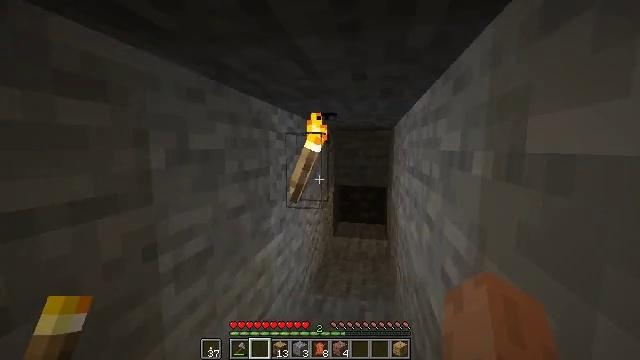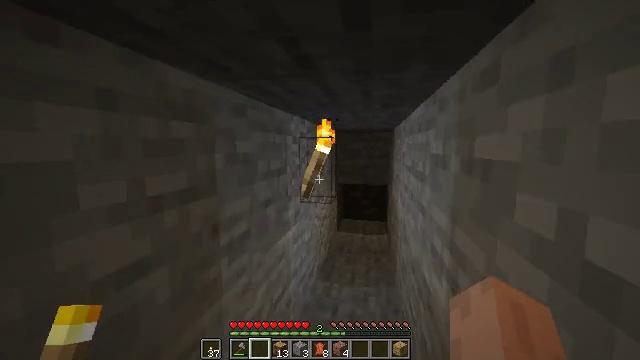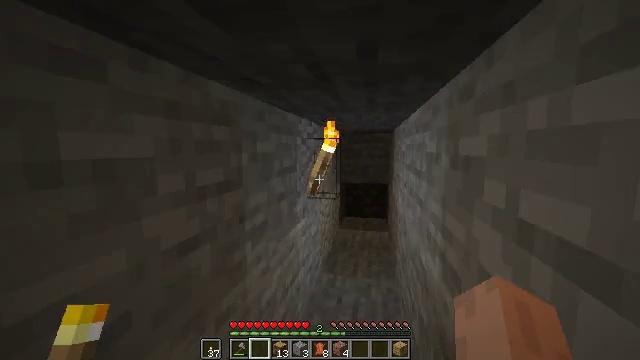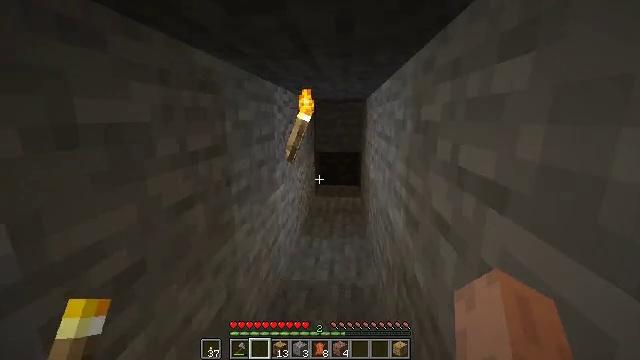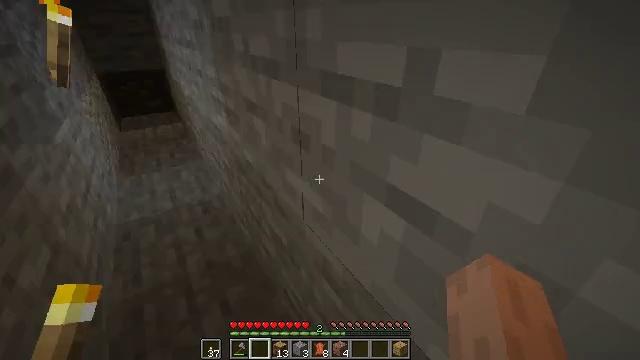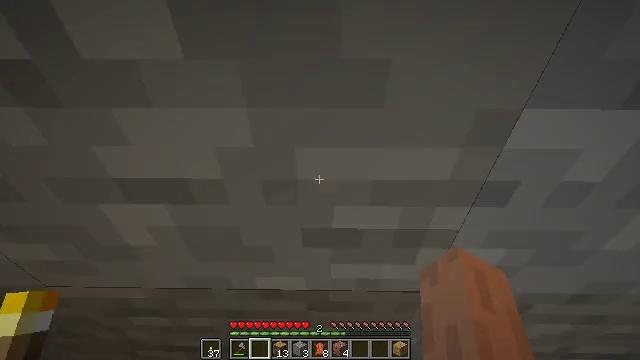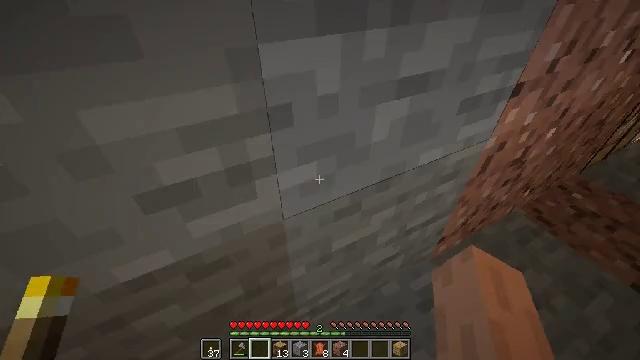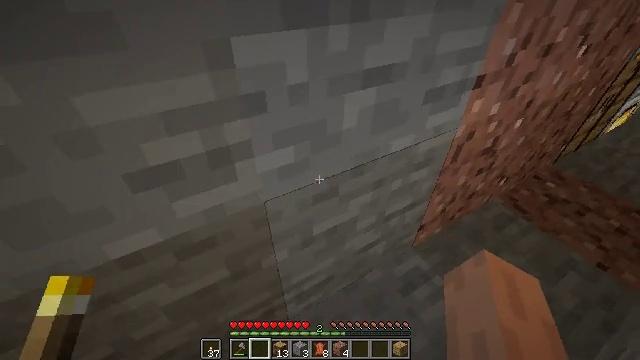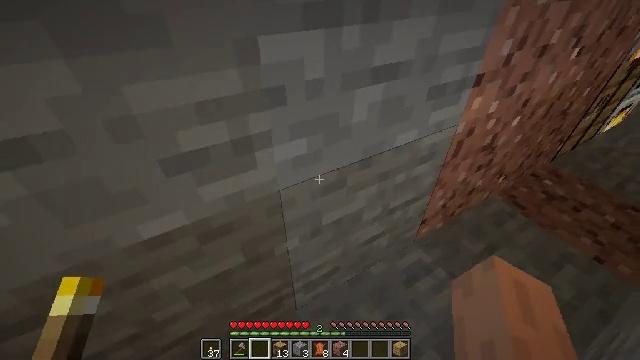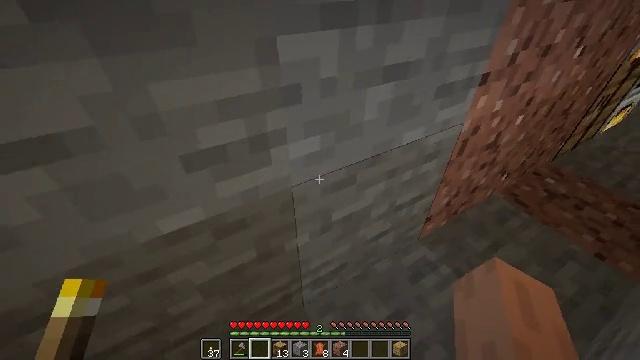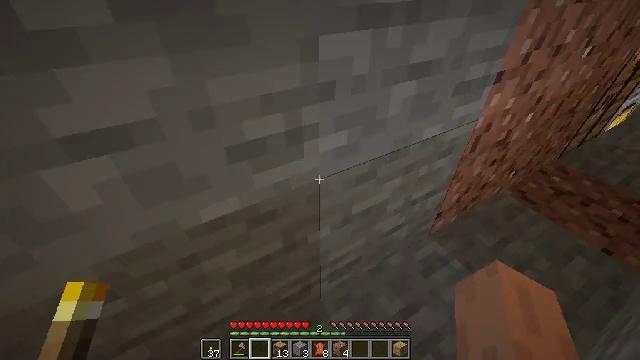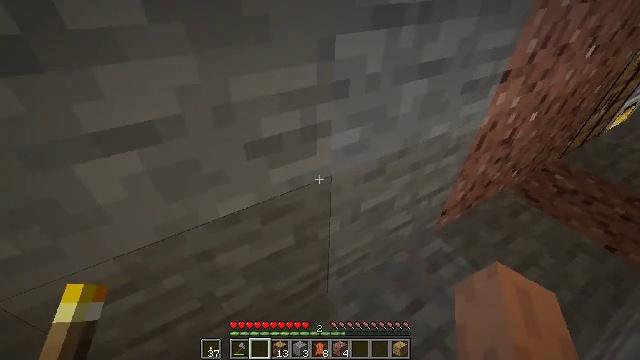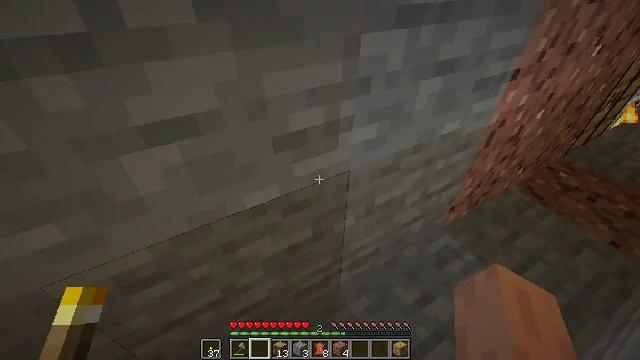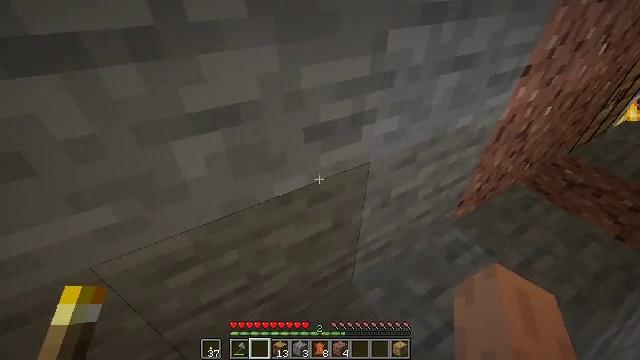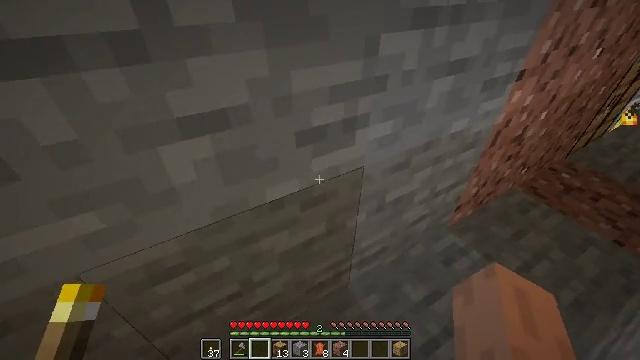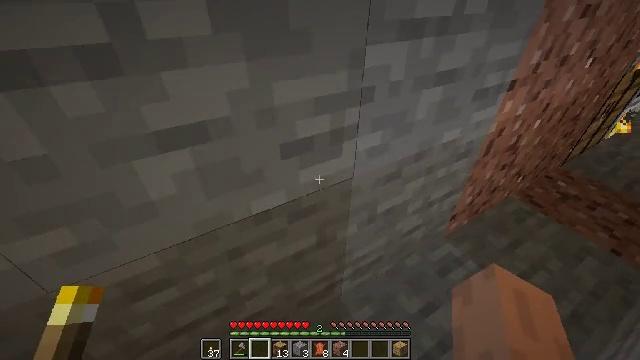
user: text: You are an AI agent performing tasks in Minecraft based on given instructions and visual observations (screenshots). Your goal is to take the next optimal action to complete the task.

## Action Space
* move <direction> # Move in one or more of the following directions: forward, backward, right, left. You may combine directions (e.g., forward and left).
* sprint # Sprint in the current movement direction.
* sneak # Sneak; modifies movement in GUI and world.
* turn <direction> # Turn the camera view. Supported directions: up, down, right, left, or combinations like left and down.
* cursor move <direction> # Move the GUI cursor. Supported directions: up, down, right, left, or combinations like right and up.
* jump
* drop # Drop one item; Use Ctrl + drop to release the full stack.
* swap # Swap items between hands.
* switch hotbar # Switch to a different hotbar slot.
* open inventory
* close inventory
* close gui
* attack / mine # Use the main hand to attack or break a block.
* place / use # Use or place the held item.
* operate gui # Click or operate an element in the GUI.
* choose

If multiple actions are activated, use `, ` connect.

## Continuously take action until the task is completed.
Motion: motion action
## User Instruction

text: craft item air
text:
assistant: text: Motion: move back
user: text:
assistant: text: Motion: move back
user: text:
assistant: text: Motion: move back, turn right and down
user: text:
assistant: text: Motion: move back, turn right and down
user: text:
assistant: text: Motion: move back, turn right and down
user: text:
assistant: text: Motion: move back, turn right and down
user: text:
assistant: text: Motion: move back, turn right
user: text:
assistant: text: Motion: move back
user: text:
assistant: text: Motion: move back
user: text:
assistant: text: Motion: move back
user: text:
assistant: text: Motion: move back
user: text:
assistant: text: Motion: move back
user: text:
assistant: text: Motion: no_op
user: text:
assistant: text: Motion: move right
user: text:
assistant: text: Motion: move right, turn up
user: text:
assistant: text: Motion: move right, turn up
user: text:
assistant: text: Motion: move right, turn up
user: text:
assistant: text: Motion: move right, turn right and up
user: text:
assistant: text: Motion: move right, turn right and up
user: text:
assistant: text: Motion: move right, turn right and up
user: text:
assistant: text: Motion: move right, turn right and up
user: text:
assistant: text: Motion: move right
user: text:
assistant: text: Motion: move forward and move right
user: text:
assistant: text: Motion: move forward and move right
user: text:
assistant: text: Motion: move forward and move right
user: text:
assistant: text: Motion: move forward and move right
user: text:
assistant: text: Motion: move forward and move right, turn right and down
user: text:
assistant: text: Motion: move forward and move right
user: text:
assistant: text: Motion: move forward and move right
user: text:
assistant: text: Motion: move forward and move right